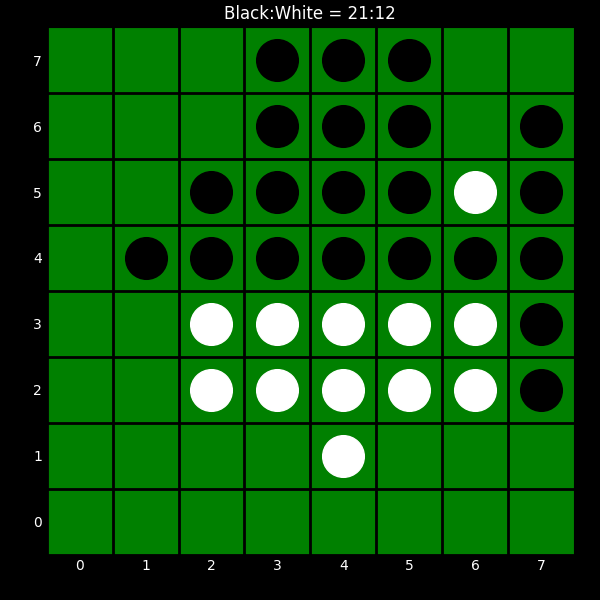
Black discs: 21
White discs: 12